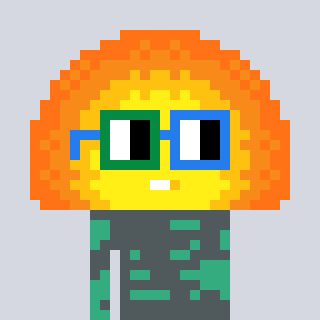
a pixel art character with square green and blue glasses, a sunset-shaped head and a teal-colored body on a cool background